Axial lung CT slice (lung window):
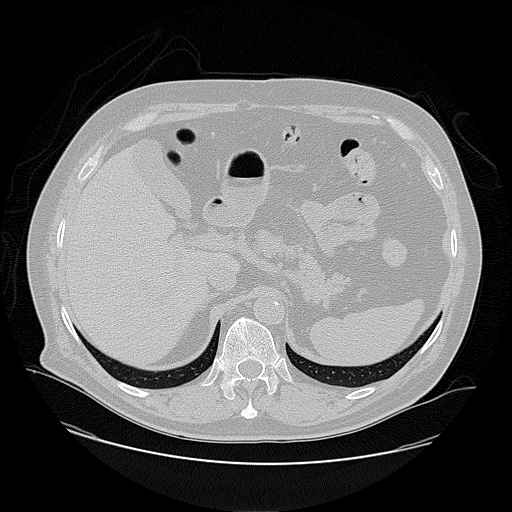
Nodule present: no